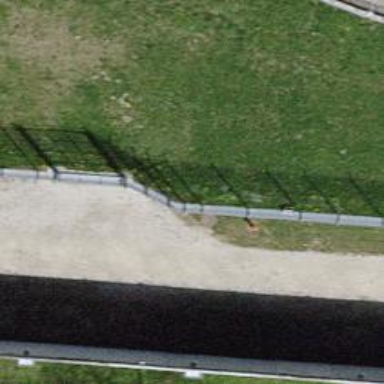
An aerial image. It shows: Fence.